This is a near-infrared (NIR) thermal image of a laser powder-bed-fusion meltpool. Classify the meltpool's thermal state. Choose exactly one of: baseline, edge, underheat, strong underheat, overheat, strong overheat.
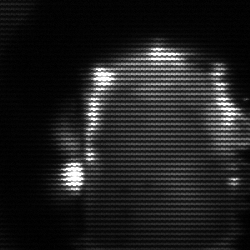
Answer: baseline